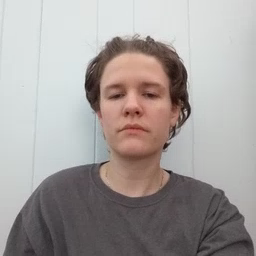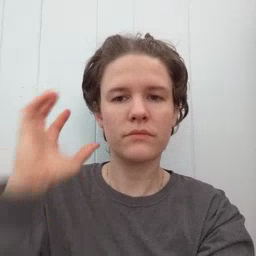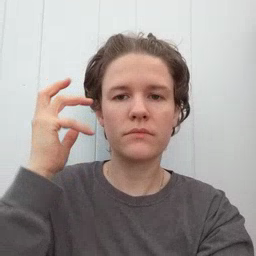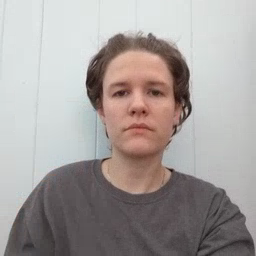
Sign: radio